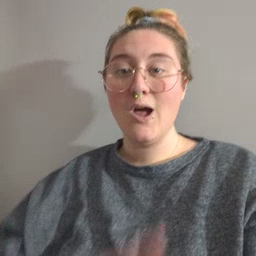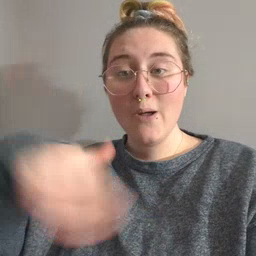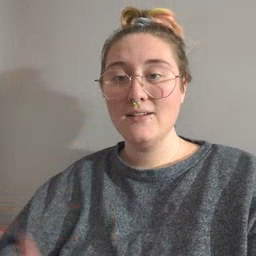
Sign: all